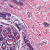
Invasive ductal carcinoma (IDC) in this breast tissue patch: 0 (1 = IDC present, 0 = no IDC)